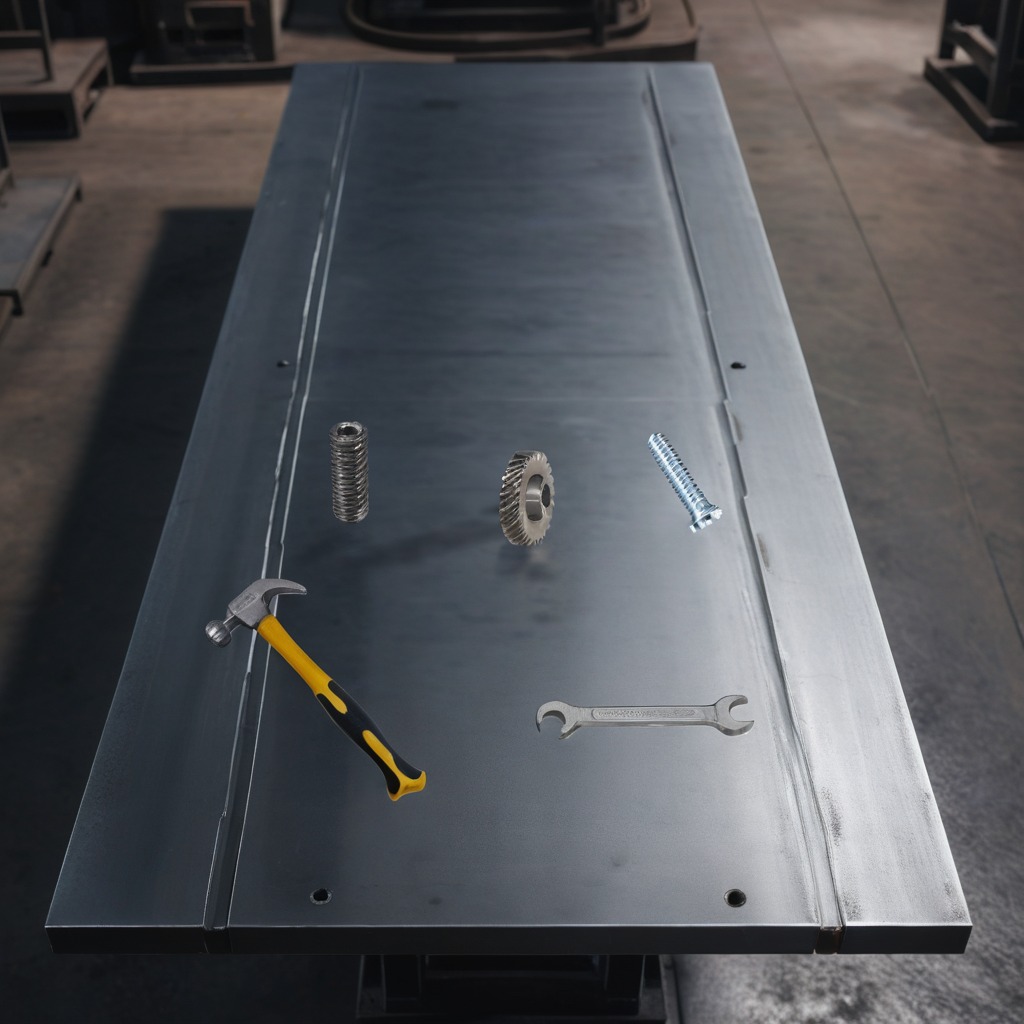
A gear with teeth, a hammer, a metal machine screw, a coiled metal spring, and a wrench are lying on a cold steel table in a mining workshop.